Current action and preconditions to check: trajectory_clear

Your task: For each precondition in the list above, predict whether it will hold at this action.

Consider the current scene as observed from the mobile robot's camera, and analyze the predicted future states of all dynamic agents (e.g., people, animals, vehicles, or any moving entities) within the NEXT SECOND.

IMPORTANT: Only answer "very likely" if you are absolutely certain—based on strong, clear evidence—that a dynamic agent will violate the precondition in the predicted future state. Do NOT answer "very likely" for unlikely, ambiguous, or low-probability risks.

Ask yourself for each precondition: Is there a high probability, with clear and convincing evidence, that the predicted future states of any dynamic agent will interfere with the predicted future state of the currently executing action within the NEXT SECOND, causing that precondition to fail?

Assess the risk level based on these predictions. Use "likely" or "very likely" if motions create a clear risk of interference.

Use "neutral" or "improbable" if agents are nearby but their predicted paths are clearly diverging or non-conflicting.

Failure Risk Categories: "very improbable", "improbable", "neutral", "likely", "very likely"

Answer Format: Output ONLY the probability_of_failure value from these categories: "very improbable", "improbable", "neutral", "likely", "very likely"

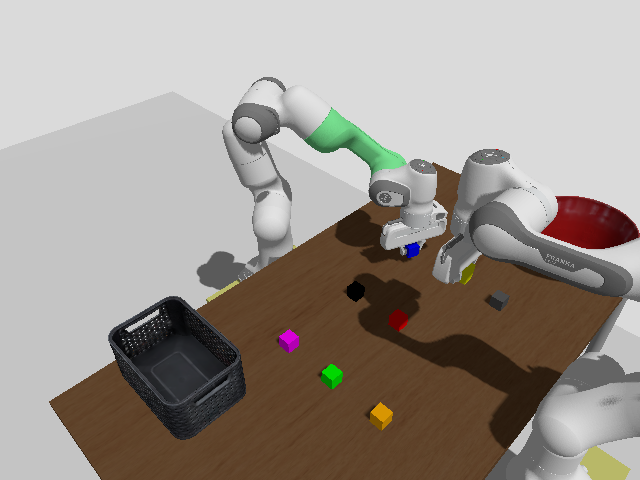

Answer: very improbable